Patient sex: F
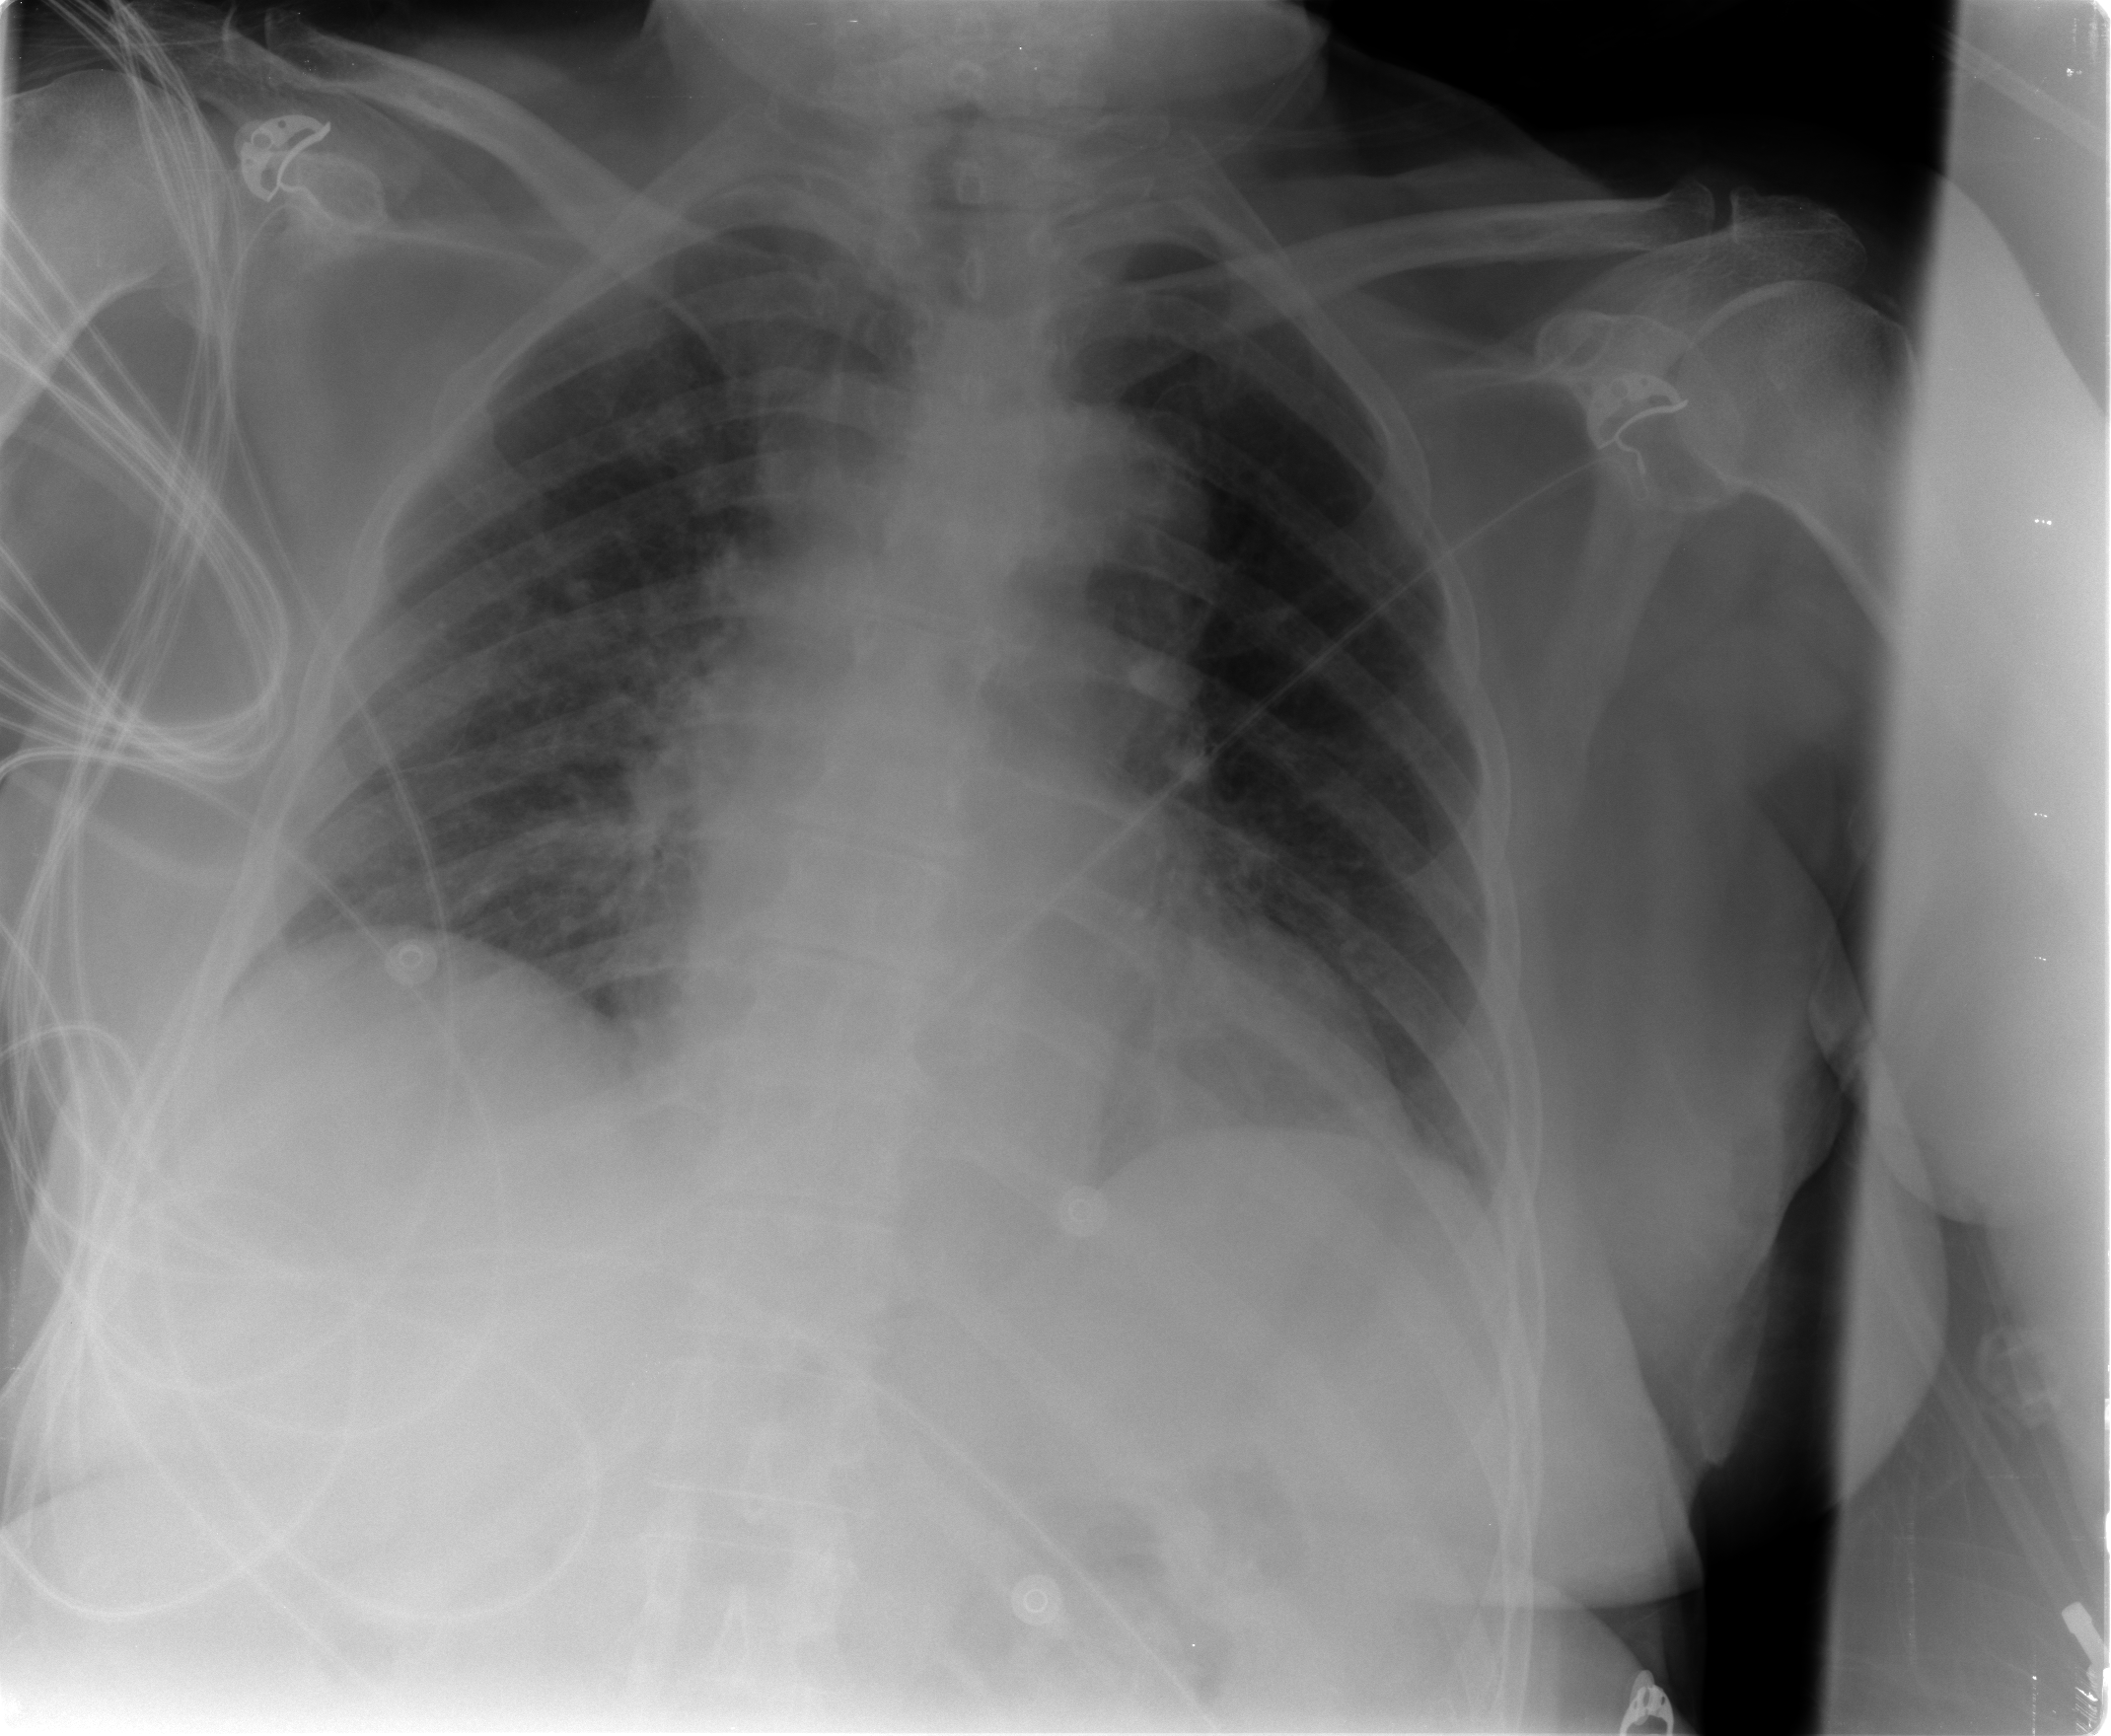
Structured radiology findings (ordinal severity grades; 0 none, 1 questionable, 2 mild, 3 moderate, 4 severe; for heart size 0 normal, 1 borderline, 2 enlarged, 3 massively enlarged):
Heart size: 0
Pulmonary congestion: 2
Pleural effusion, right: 0
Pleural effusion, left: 0
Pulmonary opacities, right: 0
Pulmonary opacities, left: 0
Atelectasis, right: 2
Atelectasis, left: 1